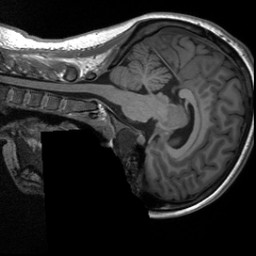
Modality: T1w
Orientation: sagittal
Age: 18
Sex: female
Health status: healthy
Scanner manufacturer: siemens
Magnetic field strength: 3 T
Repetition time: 2.3 s
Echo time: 0.00229 s